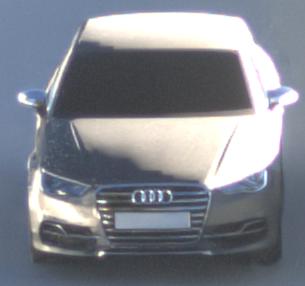
Make: Audi
Model: S3
Detailed model: 8V
Model produced from: 2013
Model produced until: 2020
Doors: 4
Color: gray
Road condition: dry road
Daytime: morning or afternoon
Contrast: high contrast